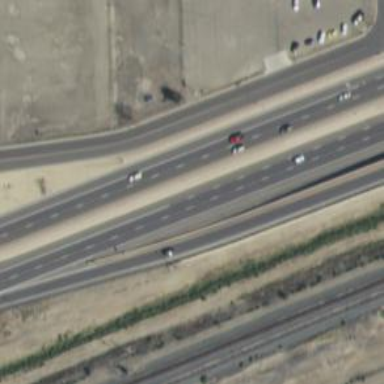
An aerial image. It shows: Trunk link highway with asphalt surface.